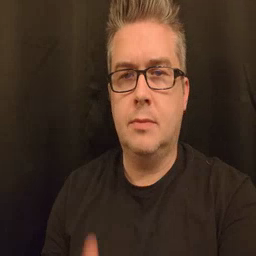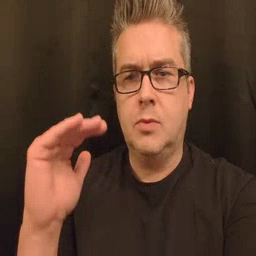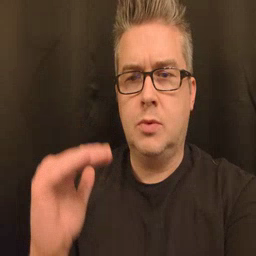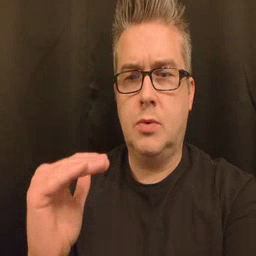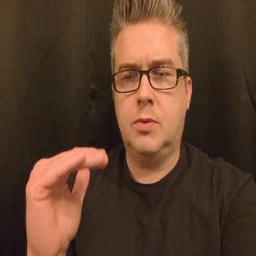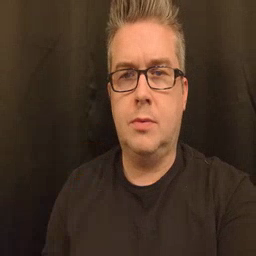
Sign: child